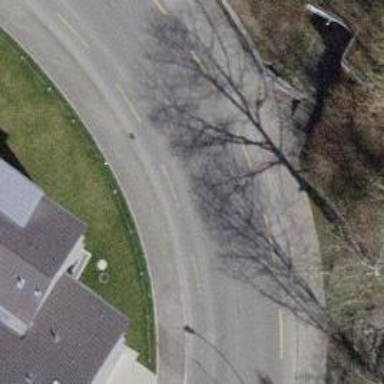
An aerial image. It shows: Tertiary road with asphalt surface including cycle lane.